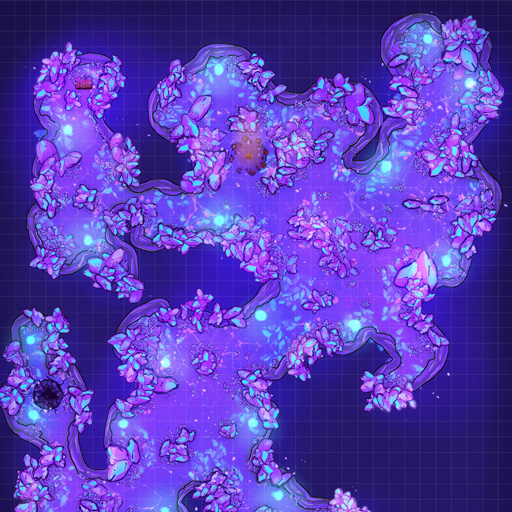
A D&D Grid Map cave crystals torches background black (Crystal Cave Map)